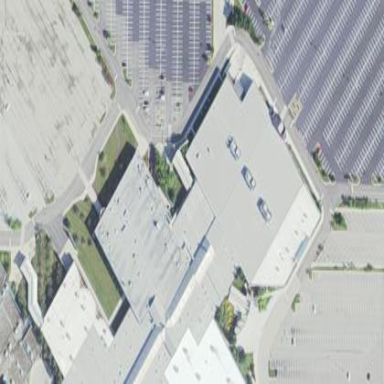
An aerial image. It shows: Part of the building is dedicated to retail space.